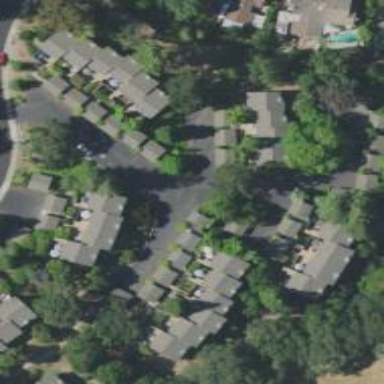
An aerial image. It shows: Living street.